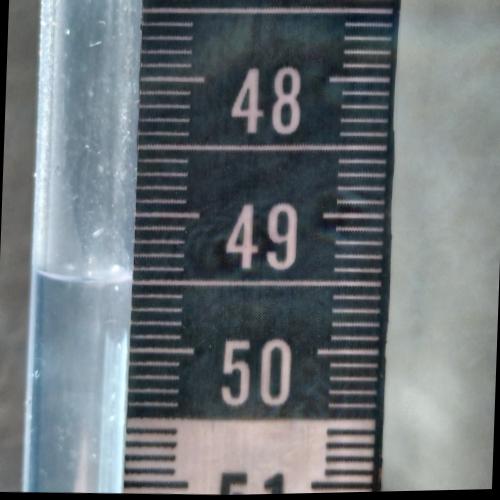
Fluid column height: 49.5 cm